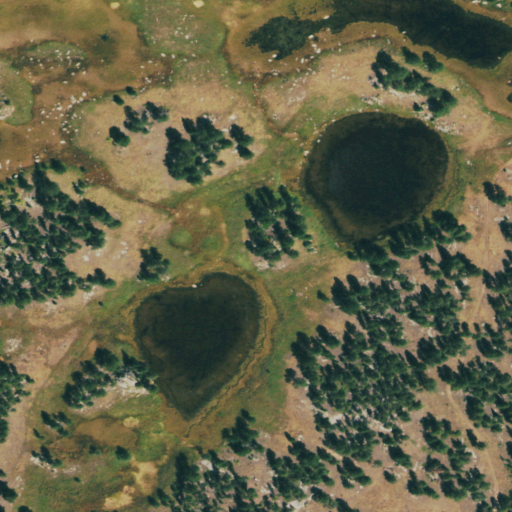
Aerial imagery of plain(s) in Colorado named Lake Pasture containing herbaceous wetlands, woody wetlands, evergreen forest, open water, shrub, and pasture